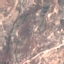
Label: HerbaceousVegetation